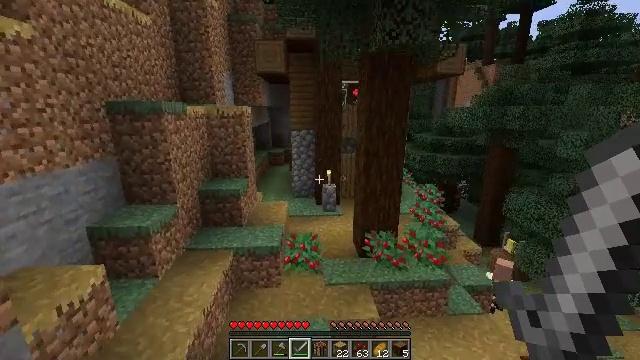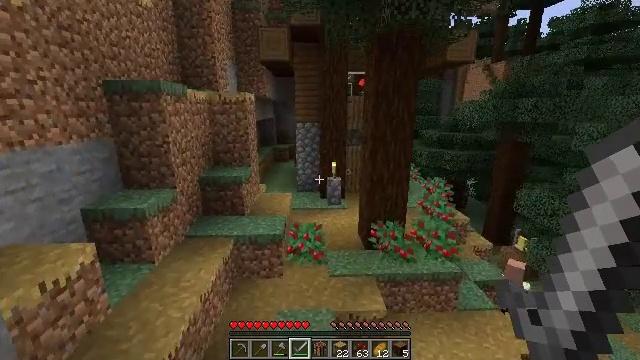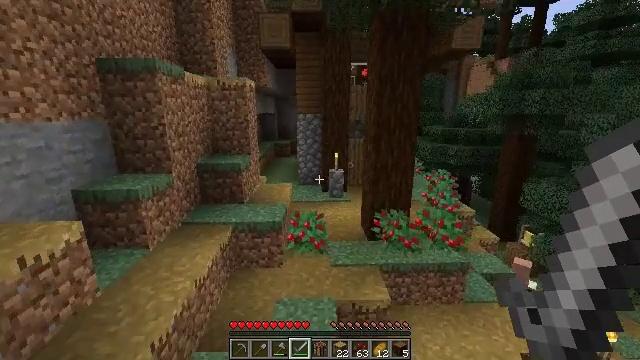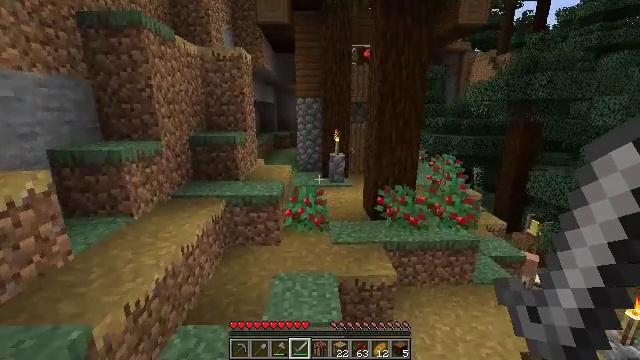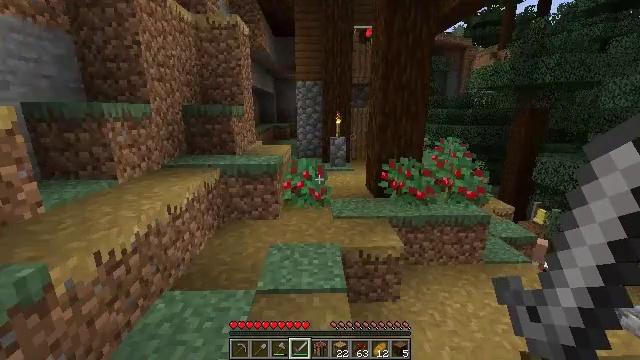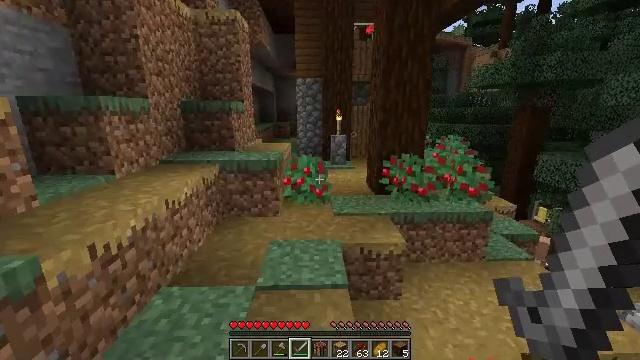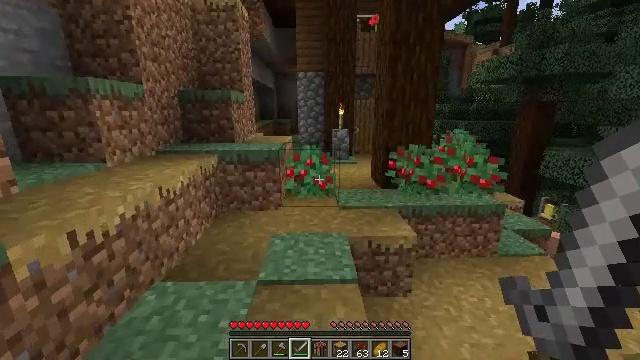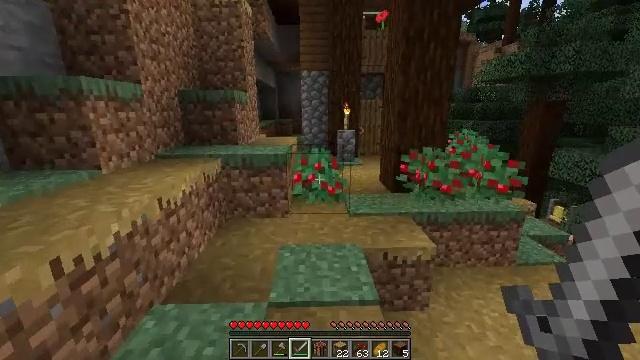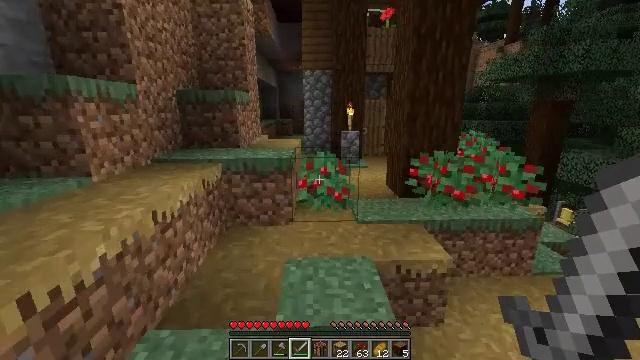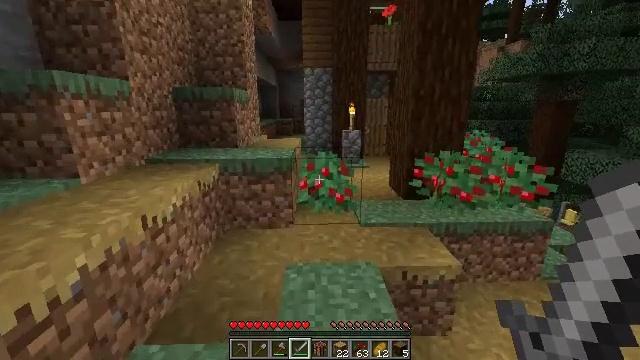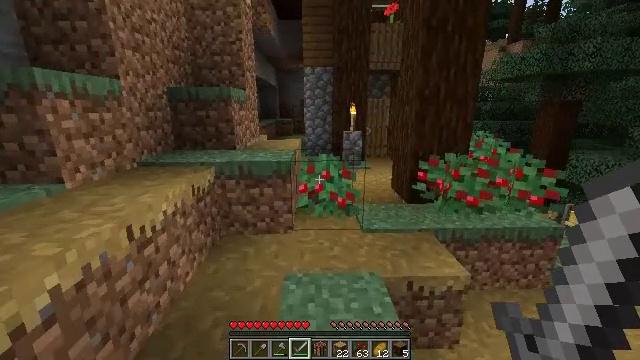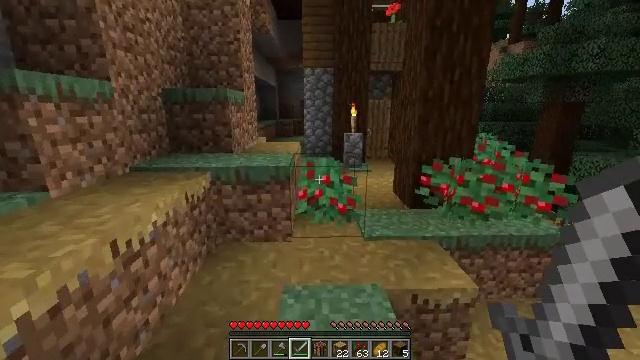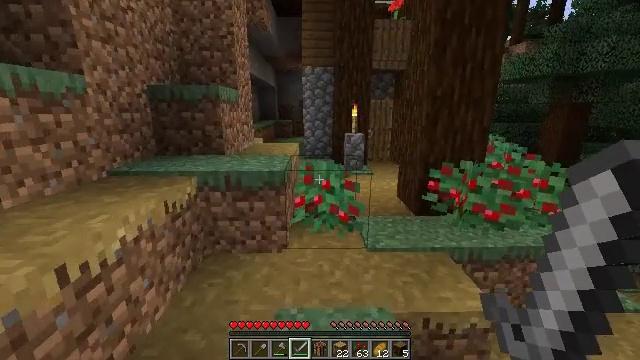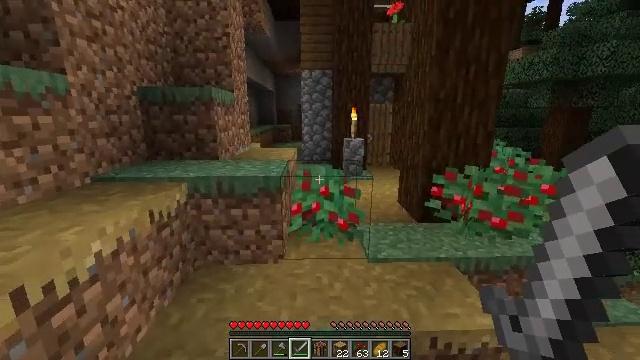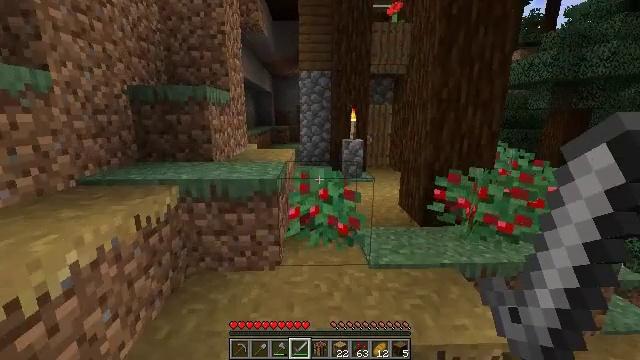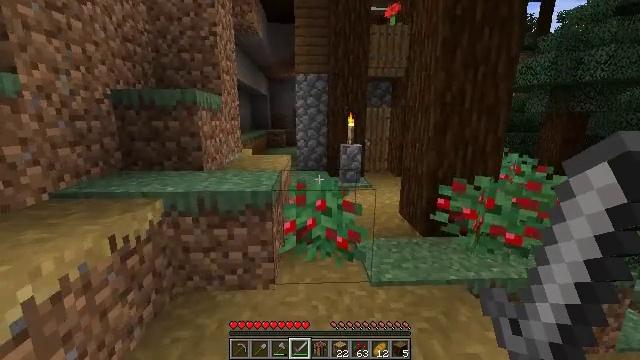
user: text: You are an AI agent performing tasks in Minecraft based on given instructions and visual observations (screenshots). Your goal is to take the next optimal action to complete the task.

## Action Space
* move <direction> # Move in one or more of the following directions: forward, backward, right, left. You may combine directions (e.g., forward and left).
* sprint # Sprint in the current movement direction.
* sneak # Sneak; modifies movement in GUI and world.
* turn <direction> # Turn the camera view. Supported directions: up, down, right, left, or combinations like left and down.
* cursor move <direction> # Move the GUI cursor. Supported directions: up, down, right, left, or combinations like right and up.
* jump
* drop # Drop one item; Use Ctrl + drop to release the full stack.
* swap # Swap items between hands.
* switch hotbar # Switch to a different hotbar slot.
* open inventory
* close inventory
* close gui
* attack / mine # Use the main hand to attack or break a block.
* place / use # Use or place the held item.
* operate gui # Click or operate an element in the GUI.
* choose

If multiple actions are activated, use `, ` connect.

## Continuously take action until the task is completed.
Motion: motion action
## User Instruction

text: Harvest sweet berries by mining the bush.
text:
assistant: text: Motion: move forward, turn left
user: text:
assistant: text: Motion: move forward and move left
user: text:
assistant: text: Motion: move forward and move left
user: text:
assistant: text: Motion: move forward and move left
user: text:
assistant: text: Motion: move forward and move left
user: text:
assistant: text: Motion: move forward and move left
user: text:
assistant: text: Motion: move forward and move left
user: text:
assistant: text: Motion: move forward
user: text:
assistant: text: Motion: move forward
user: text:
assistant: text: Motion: move forward
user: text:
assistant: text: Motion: move forward
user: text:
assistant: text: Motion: move forward
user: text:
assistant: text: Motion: move forward
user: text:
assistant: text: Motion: move forward
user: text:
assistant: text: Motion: move forward
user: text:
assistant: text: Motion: move forward, turn right and up
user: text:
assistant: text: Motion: move forward, turn right and up
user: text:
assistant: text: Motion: move forward, turn right
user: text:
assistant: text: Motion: move forward
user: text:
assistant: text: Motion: move forward
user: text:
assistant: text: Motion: move forward, turn right
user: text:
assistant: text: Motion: move forward, turn right and up
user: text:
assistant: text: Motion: move forward, turn right and up
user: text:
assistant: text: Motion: move forward, turn right and up
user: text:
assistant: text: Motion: move forward
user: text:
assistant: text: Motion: move forward
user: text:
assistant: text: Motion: move forward
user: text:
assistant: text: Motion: move forward
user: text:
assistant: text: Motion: move forward
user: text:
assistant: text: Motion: move forward, turn down